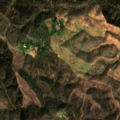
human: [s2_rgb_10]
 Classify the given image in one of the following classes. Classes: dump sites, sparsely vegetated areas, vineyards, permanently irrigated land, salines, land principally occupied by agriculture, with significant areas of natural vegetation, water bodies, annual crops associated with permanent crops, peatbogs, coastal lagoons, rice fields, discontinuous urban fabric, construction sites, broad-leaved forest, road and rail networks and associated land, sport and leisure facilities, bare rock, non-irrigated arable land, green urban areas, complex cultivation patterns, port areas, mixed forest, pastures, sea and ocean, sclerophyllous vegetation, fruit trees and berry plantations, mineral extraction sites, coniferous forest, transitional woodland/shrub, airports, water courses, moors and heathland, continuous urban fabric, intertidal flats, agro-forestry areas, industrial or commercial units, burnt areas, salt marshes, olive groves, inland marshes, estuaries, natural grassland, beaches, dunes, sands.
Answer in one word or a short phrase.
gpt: broad-leaved forest, transitional woodland/shrub